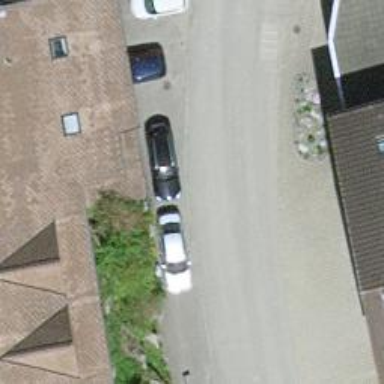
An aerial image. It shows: Smooth asphalt road in residential area.